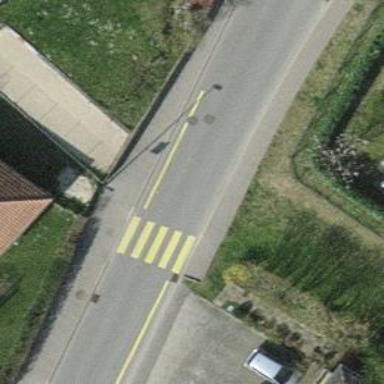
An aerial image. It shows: Marked crossing on the road.